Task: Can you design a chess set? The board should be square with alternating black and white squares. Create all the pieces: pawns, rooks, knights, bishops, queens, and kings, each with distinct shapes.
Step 379:
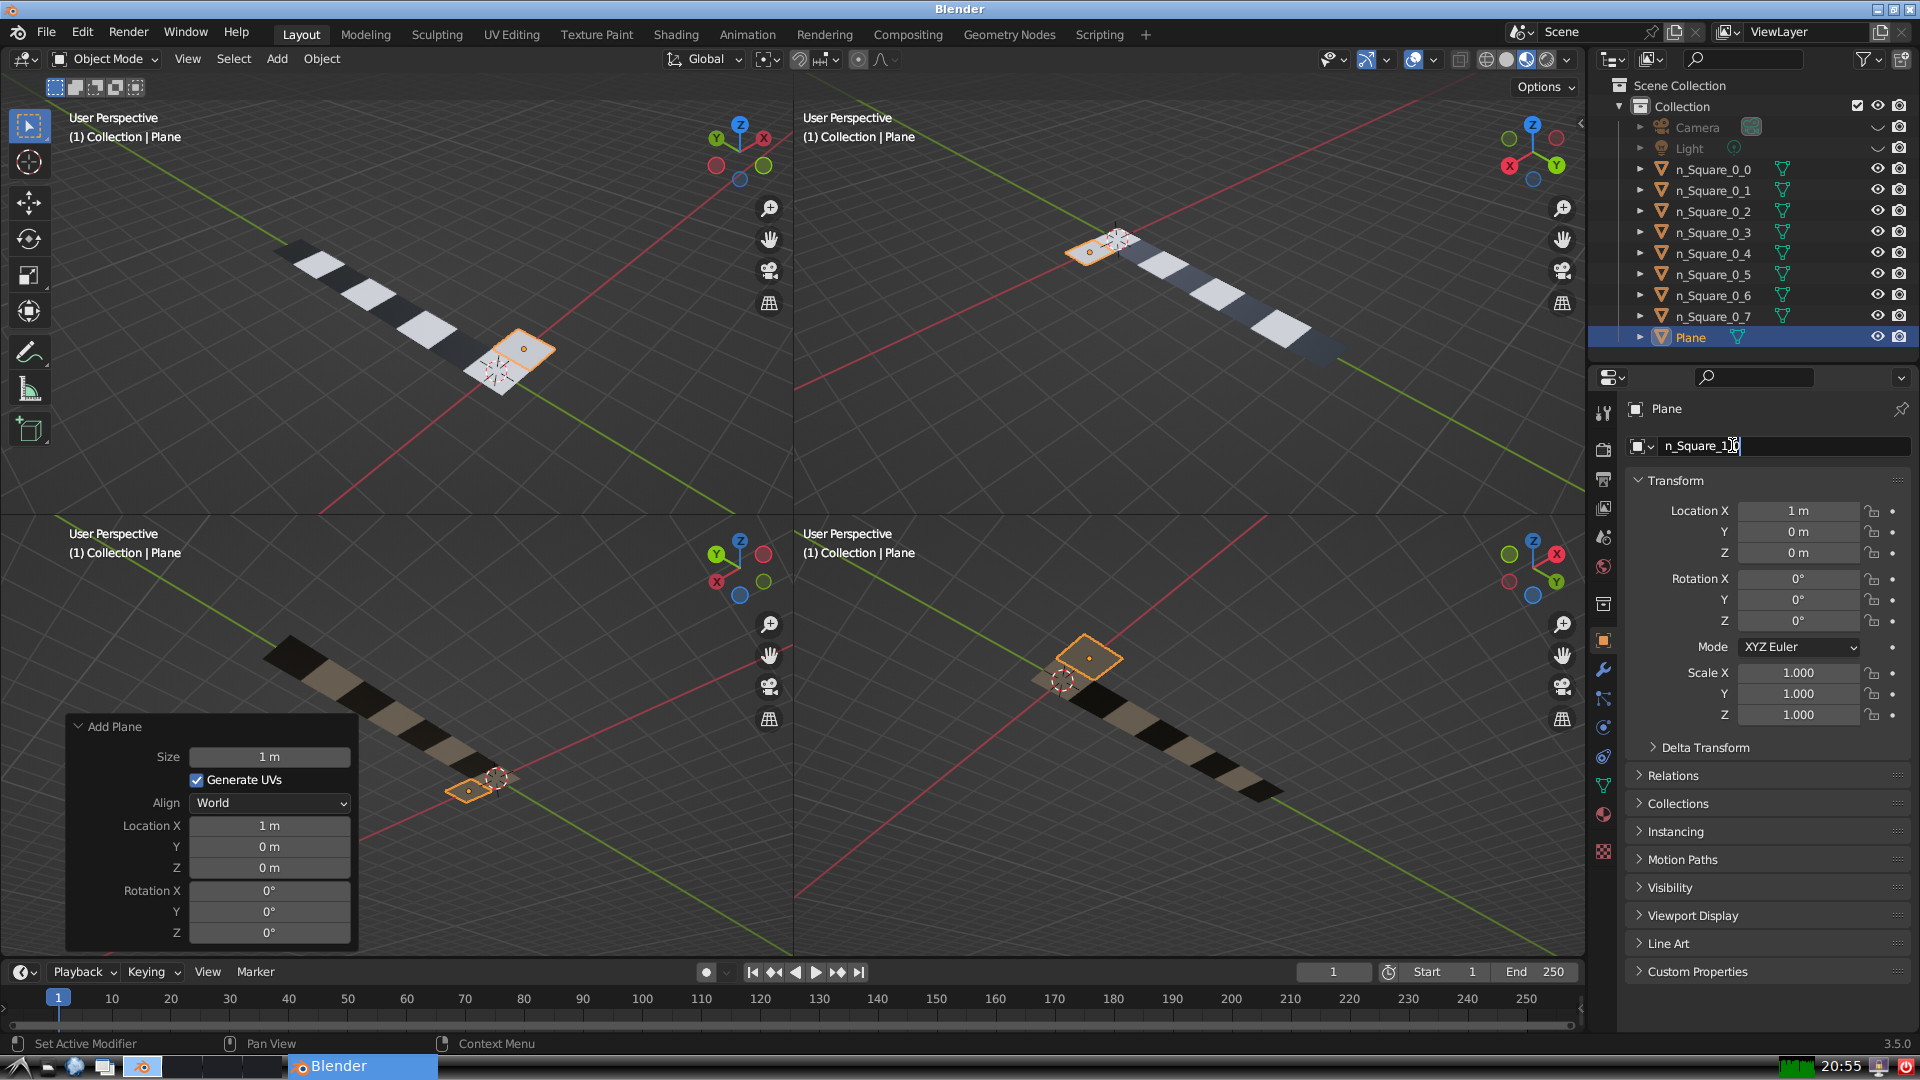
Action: {"key_press": ['Return']}